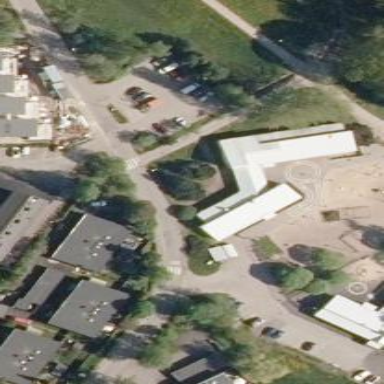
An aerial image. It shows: Kindergarten building.